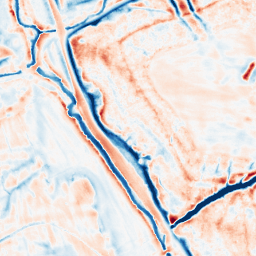
Category: edge_preserving
Decomposition family: bilateral
Decomposition parameters: d: 21
sigma_color: 25
sigma_space: 25
Upsampling method: linear_exact
Upsampling parameters: scale: 4
Upsampling scale: 4